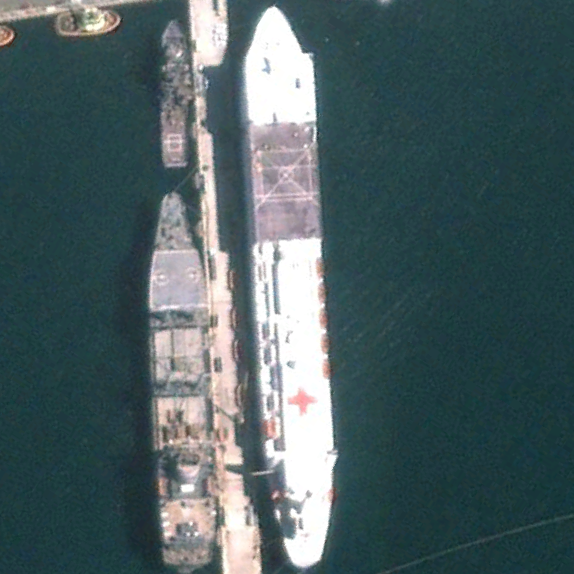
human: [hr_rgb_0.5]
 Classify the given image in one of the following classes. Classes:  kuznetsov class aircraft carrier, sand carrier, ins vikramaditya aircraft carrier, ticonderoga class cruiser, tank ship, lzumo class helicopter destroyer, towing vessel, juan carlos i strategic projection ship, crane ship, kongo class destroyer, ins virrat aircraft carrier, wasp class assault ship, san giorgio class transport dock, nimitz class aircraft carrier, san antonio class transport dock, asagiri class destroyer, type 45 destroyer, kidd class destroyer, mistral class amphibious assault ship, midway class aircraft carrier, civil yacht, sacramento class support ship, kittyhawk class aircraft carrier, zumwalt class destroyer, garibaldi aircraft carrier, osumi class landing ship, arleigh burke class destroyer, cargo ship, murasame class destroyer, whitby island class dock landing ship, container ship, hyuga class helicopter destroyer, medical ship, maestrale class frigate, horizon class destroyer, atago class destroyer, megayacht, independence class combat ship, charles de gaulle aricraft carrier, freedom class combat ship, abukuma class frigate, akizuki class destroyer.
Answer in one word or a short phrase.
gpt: Medical ship